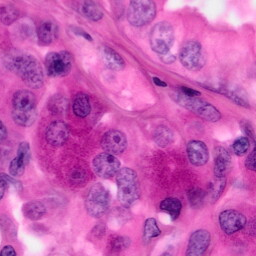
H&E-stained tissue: Pancreatic